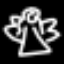
Label: angel